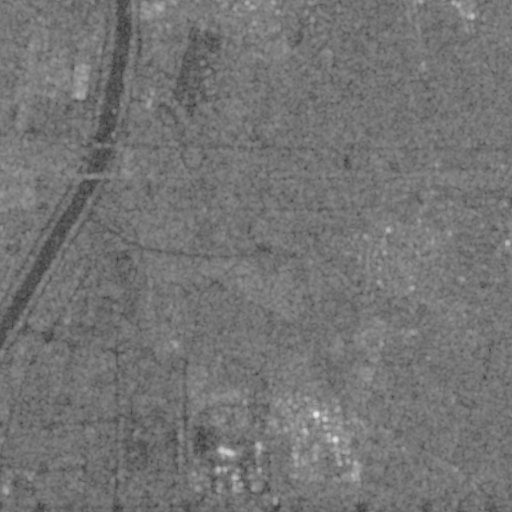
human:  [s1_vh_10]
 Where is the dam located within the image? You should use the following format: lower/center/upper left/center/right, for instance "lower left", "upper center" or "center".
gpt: The dam is located in the upper left of the image.
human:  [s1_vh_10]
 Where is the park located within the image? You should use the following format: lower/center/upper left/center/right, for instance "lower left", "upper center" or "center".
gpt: The park is located in the upper left of the image.
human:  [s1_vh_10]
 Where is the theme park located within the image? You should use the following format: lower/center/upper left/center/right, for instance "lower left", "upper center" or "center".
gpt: The theme park is located in the upper left of the image.
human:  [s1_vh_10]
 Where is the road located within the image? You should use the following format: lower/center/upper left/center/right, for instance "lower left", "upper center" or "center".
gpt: There is no road in the image.

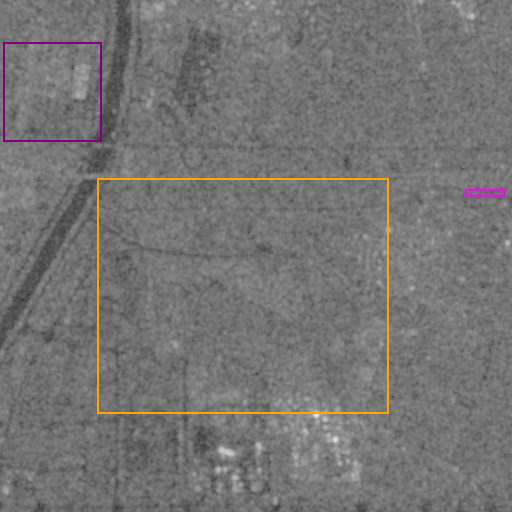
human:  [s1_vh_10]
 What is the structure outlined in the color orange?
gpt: The structure outlined in orange is a crop field.
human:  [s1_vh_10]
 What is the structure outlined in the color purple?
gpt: The structure outlined in purple is a park.
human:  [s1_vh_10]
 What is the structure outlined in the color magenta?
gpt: The structure outlined in magenta is a parking lot.
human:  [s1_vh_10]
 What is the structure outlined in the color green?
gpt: There is no green outline.